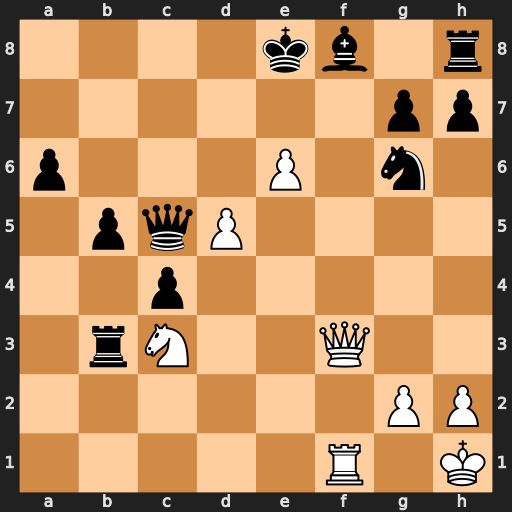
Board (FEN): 4kb1r/6pp/p3P1n1/1pqP4/2p5/1rN2Q2/6PP/5R1K
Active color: w
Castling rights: k
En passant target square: -
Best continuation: Qf7+ Kd8 Qd7#